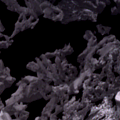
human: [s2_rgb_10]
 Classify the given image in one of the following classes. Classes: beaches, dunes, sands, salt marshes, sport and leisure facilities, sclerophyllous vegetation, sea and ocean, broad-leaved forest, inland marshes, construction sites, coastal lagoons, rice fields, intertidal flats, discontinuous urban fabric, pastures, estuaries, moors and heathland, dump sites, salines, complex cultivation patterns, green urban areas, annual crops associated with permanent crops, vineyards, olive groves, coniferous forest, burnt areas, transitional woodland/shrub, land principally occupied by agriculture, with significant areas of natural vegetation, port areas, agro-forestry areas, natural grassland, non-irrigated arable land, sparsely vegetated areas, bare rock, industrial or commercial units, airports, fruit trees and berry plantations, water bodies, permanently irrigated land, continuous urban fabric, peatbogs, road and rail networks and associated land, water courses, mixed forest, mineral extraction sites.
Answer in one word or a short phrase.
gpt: non-irrigated arable land, coniferous forest, mixed forest, transitional woodland/shrub